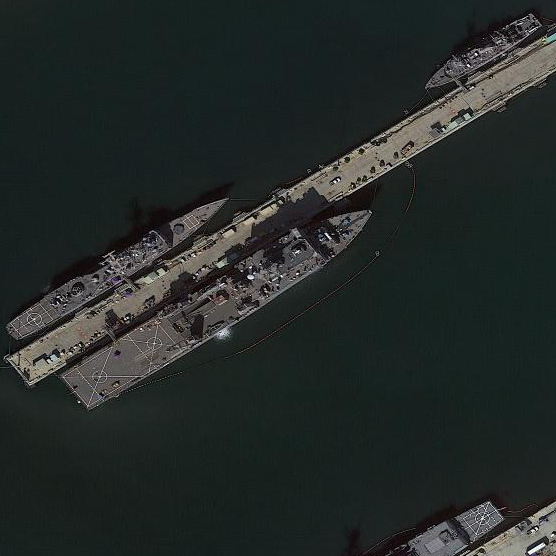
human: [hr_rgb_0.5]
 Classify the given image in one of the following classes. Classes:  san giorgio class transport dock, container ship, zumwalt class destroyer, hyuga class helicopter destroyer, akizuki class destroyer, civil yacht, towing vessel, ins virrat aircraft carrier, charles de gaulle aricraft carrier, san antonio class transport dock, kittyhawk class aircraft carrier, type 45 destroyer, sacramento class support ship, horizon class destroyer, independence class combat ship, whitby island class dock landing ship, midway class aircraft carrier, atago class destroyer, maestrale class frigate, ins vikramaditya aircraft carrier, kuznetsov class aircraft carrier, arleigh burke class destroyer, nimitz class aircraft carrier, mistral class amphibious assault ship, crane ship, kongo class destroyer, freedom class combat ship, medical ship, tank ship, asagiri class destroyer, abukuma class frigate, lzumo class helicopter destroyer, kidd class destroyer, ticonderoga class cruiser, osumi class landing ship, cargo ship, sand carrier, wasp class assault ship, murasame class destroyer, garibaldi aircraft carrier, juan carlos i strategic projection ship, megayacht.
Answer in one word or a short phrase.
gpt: Whitby Island class dock landing ship